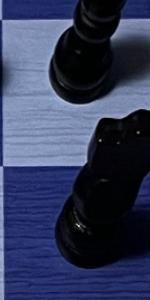
Label: Knight_Black